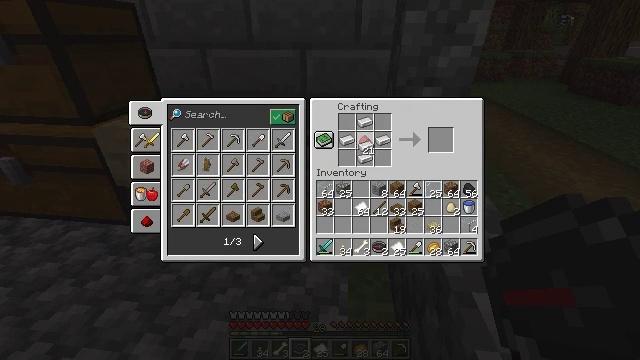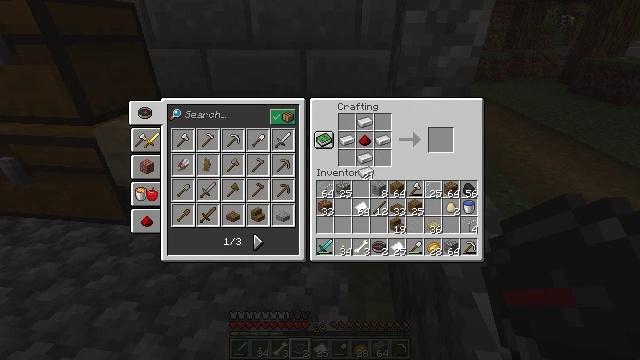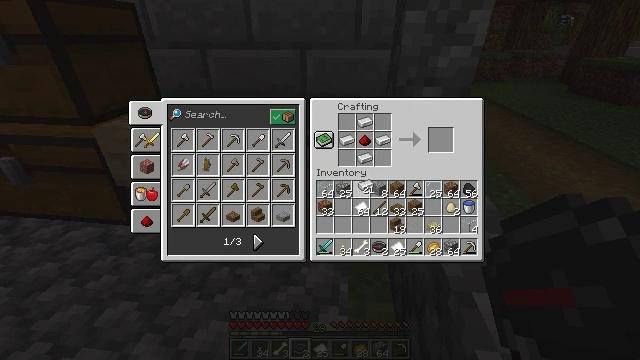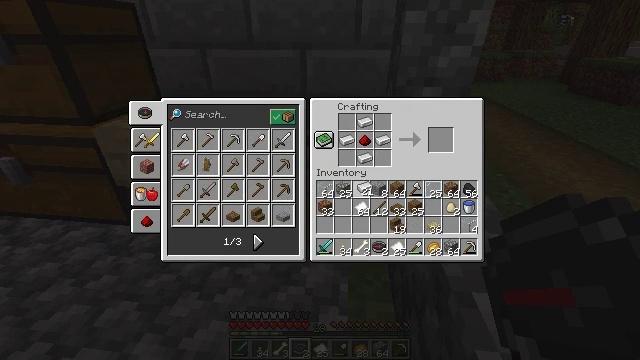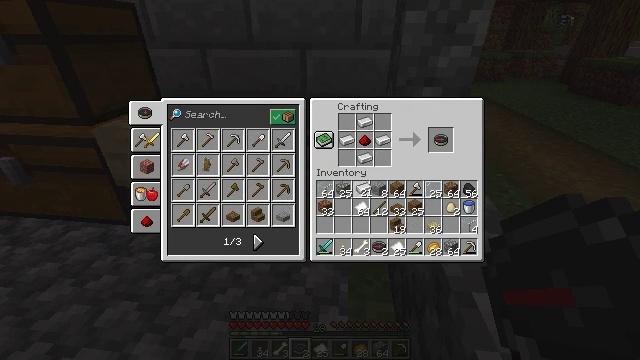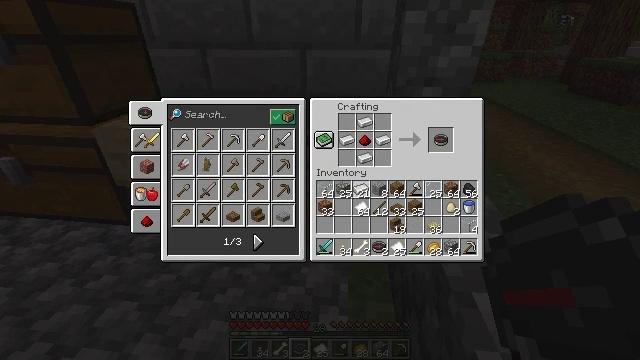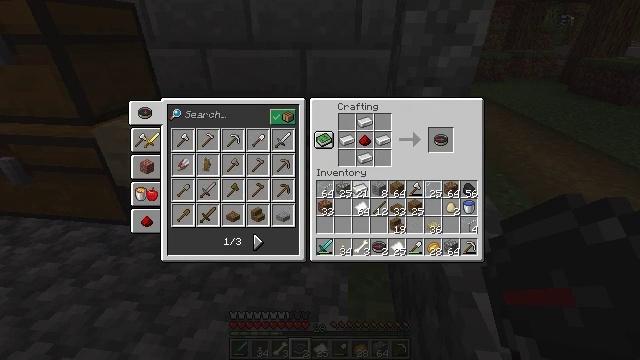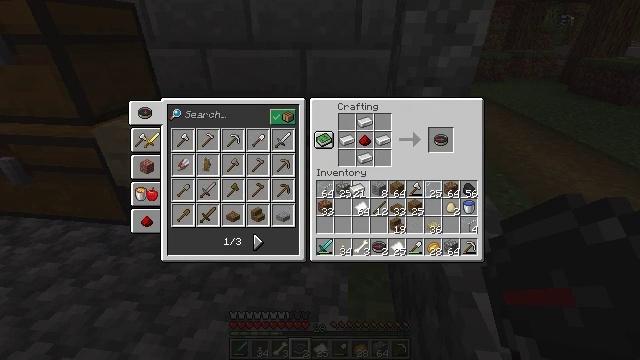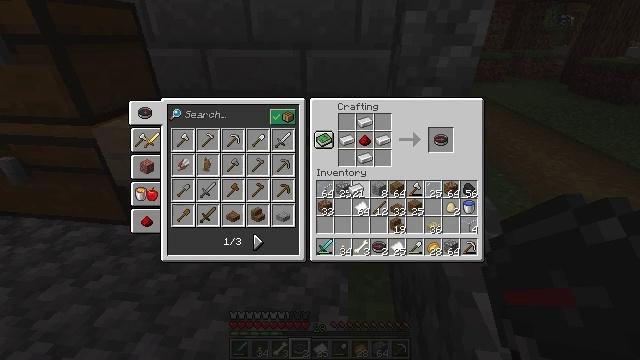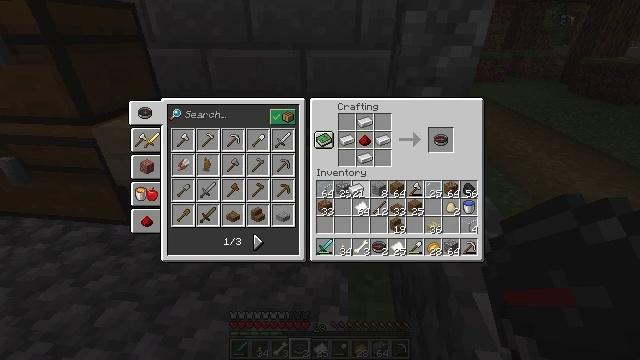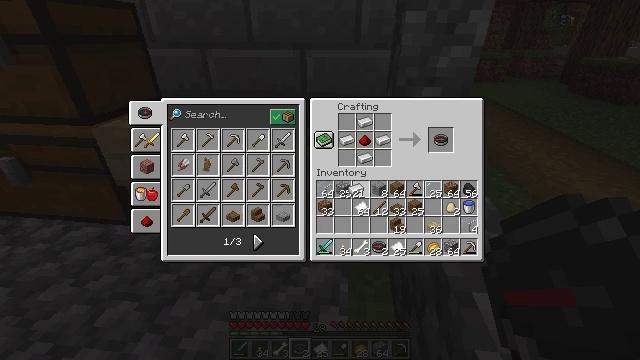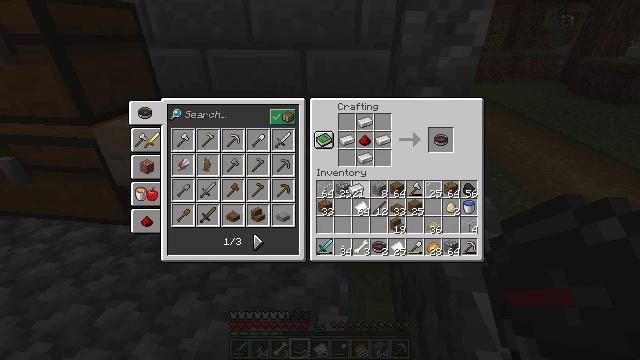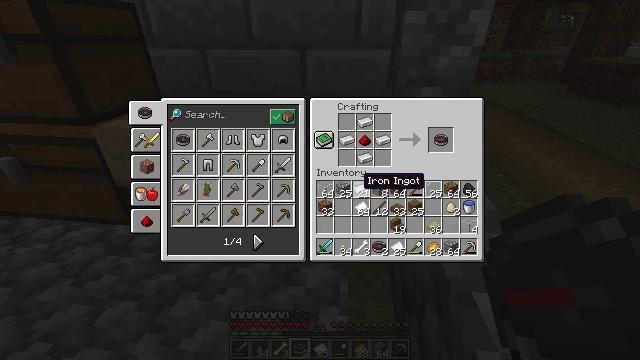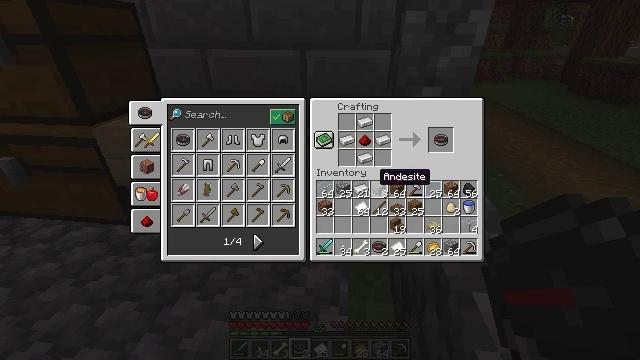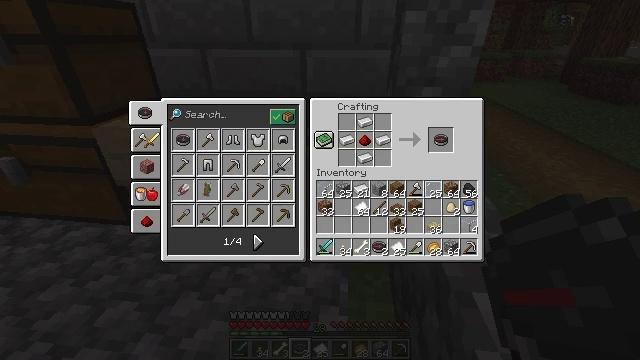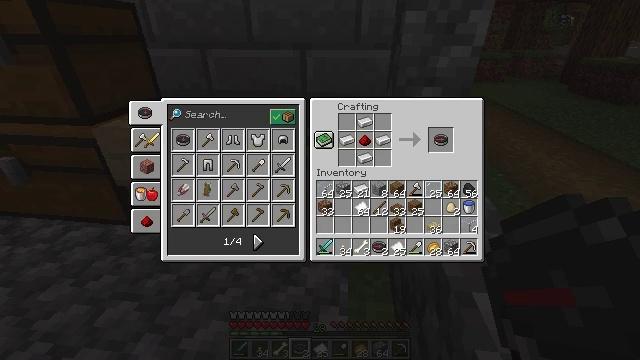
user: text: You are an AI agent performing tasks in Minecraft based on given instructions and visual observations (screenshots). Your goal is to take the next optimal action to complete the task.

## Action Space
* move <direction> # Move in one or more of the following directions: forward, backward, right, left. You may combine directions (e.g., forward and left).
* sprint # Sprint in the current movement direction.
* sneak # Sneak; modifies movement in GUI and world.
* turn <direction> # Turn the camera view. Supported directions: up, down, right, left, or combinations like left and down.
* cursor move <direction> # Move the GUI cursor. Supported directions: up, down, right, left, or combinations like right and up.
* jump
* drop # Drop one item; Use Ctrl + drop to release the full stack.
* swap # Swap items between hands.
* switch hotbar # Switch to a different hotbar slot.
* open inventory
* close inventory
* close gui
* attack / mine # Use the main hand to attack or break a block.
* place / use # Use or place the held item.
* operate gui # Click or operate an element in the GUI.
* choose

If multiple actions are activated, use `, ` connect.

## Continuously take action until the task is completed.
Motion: motion action
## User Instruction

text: Use the crafting grid to create a compass.
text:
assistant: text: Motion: cursor move down
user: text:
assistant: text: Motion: cursor move down
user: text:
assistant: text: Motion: no_op
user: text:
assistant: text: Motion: no_op
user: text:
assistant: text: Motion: no_op
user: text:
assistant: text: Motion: no_op
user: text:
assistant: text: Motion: no_op
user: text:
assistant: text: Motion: no_op
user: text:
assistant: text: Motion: operate gui
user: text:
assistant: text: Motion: operate gui
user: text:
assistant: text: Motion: operate gui
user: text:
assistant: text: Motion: no_op
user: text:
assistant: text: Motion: cursor move right
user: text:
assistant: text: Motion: cursor move right and up
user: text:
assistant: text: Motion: sneak, cursor move right and up
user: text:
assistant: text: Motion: sneak, cursor move right and up
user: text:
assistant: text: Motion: sneak, cursor move up
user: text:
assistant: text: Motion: sneak
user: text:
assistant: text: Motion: sneak
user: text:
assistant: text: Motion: sneak
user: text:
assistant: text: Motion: sneak, operate gui
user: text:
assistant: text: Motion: sneak, operate gui
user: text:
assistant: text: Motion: sneak, operate gui
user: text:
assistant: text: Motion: sneak
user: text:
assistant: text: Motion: sneak
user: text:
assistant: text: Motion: sneak